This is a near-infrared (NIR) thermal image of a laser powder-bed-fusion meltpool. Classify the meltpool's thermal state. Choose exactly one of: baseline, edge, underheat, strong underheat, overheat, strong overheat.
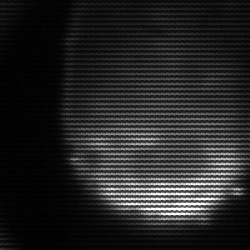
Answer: edge